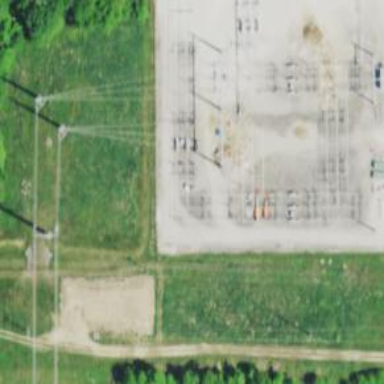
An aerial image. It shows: Switch used for power control.